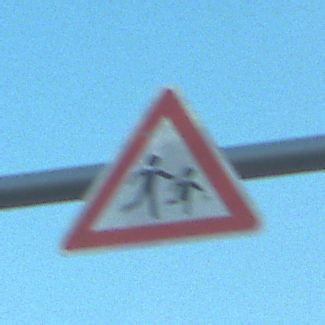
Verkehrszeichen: KinderLinks
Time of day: SunriseSunset
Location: Outdoor (RoadRail)
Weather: PartlyCloudy
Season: NotSpecified
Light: Natural